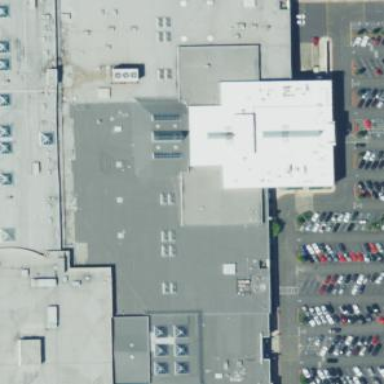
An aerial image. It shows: Mall building.